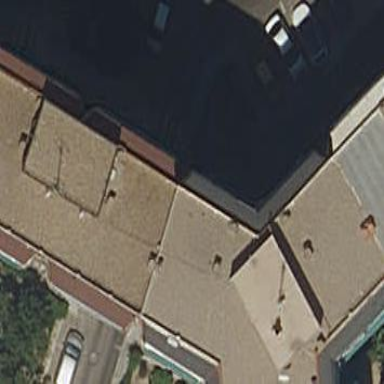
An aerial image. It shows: Image showing building with apartments.